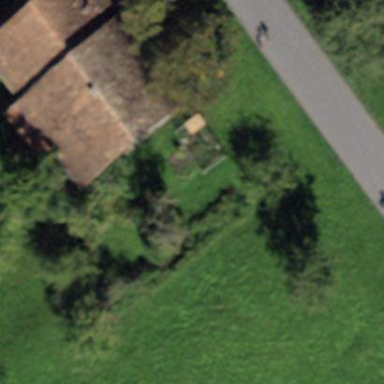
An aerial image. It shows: Farm building.